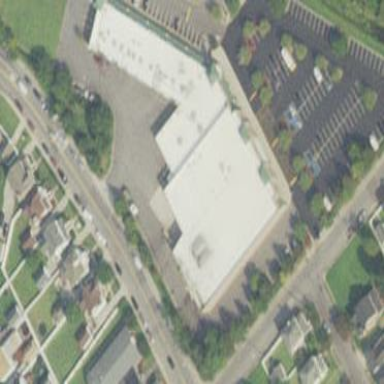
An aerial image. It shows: Retail building.